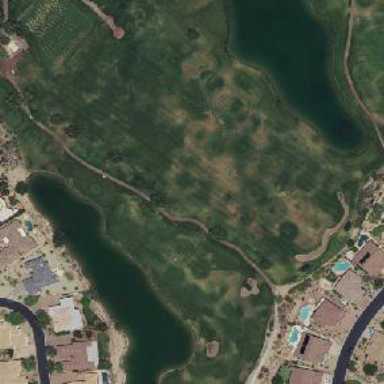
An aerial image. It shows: Driving range for golf on grass surface.